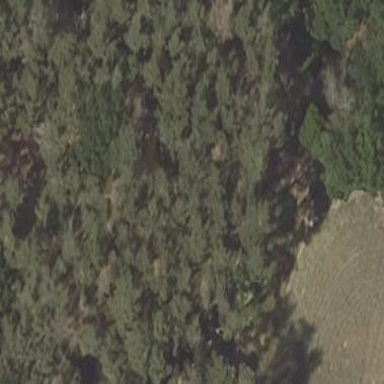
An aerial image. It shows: Forest area.